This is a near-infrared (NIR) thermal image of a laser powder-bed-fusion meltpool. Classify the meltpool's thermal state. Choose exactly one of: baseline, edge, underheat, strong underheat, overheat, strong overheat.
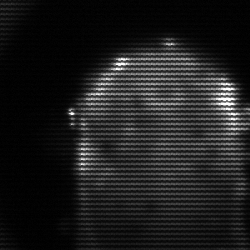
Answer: baseline